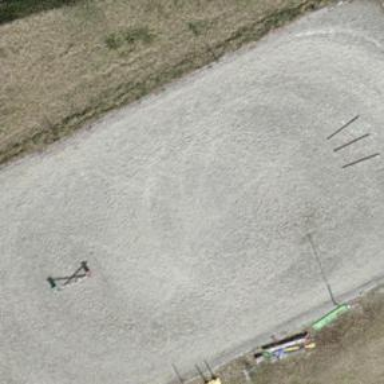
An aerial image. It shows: Equestrian pitch for leisure land sports.